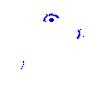
Particle: electron